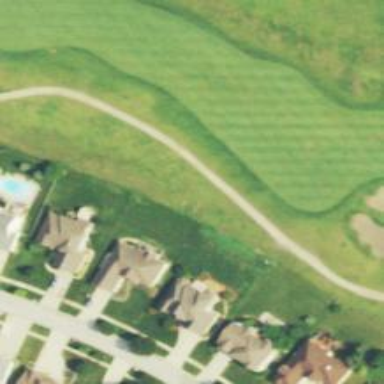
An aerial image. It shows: Well-maintained golf fairway within grassy area designated for the sport of golf.